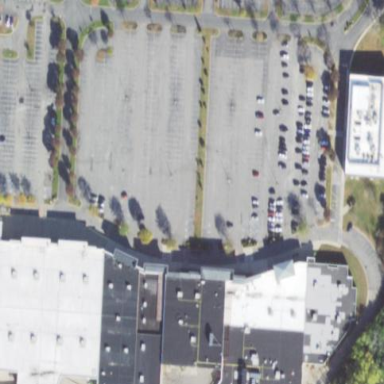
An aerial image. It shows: Retail area.